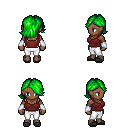
a pixel art fantasy rpg character, female body template, human, dark skin, maroon pirate shirt, white pants, green swoop hairstyle, white cloth bracers, gray slippers, four views (front, back, left, right), 2x2 character sprite sheet, small pixel art, hard edges, no anti-aliasing